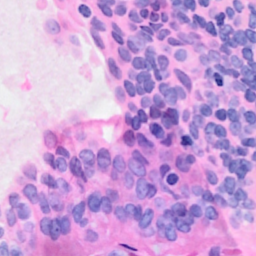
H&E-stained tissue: Breast